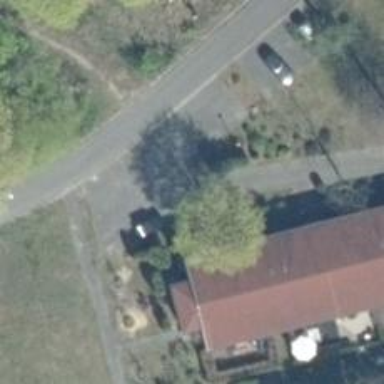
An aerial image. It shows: Footway along the road.